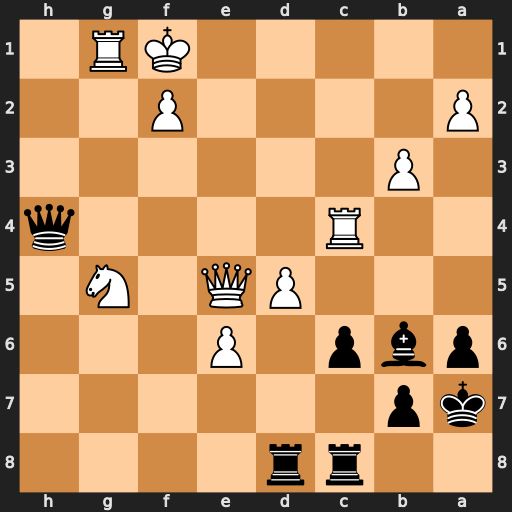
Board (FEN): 2rr4/kp6/pbp1P3/3PQ1N1/2R4q/1P6/P4P2/5KR1
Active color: b
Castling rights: -
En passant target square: -
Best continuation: Qxf2#